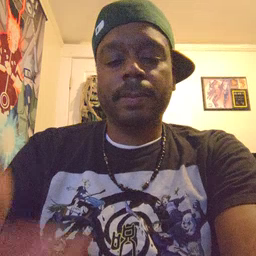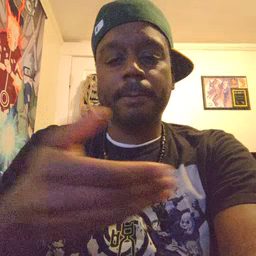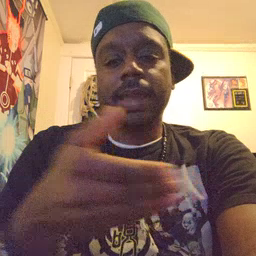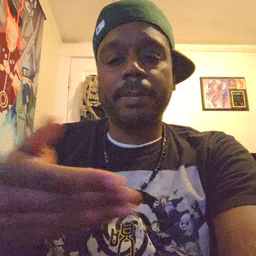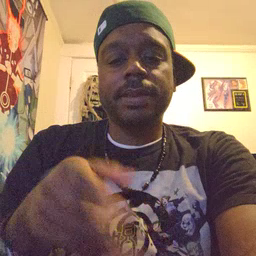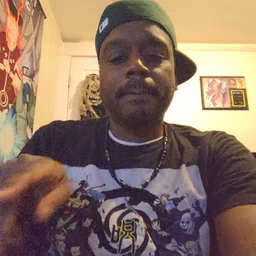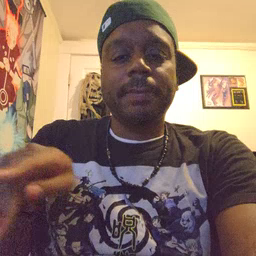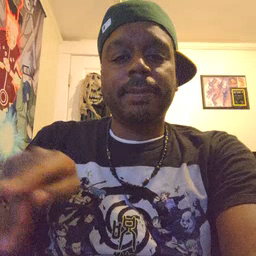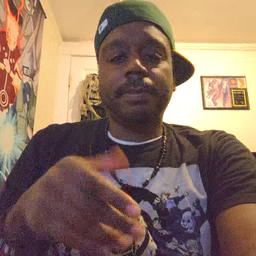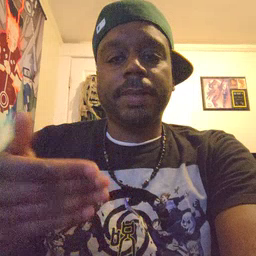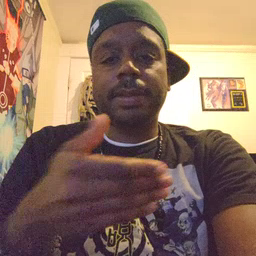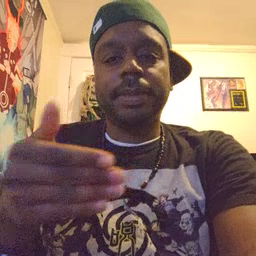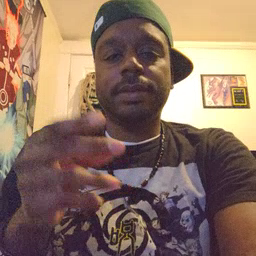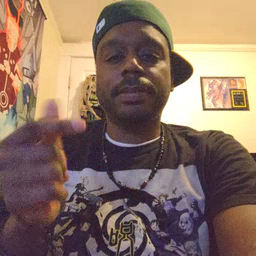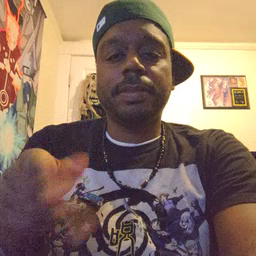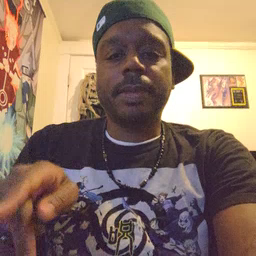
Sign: puppy